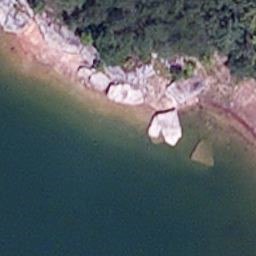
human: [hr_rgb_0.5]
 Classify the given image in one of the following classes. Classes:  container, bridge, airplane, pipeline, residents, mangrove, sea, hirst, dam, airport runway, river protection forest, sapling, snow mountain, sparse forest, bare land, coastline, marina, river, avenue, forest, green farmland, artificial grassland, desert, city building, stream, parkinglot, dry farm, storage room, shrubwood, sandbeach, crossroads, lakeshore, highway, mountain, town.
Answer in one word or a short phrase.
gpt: lakeshore